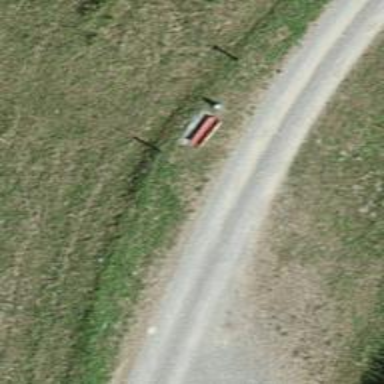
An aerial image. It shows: Red bench.